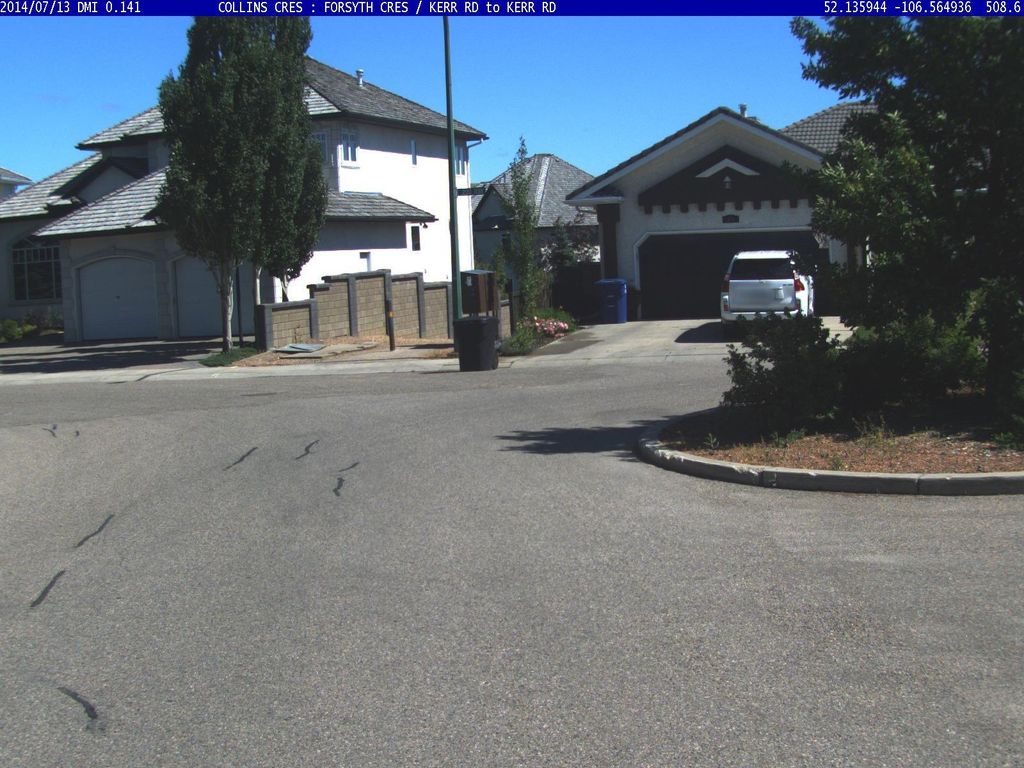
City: saskatoon